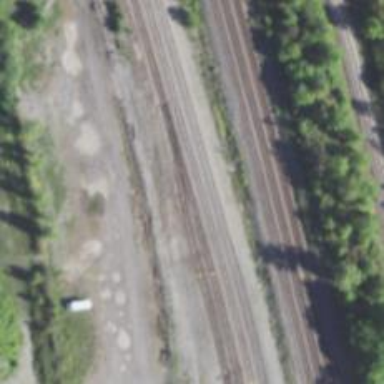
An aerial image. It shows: Railway siding for service.